Question: does anyone know if it is possible to validate an xml with an xsd while i am editing the xml in eclipse?
this is how my xml begins:
'''
<root
xmlns:xi="http://www.w3.org/2001/XInclude"
xmlns:xsi="http://www.w3.org/2001/XMLSchema-instance"
xsi:noNamespaceSchemaLocation="../definitions.xsd">
'''

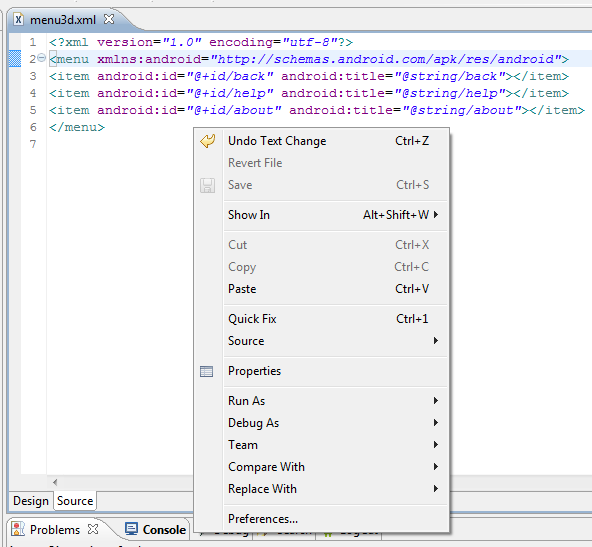
Answer: Right click and Validate. If it is not validated, then Eclipse cannot reach the XSD file. Is definitions.xsd in the parent directory of the XML? You can also define <URL> entries for your xsds. Anyway, if everything is fine, during saving it should validate XML. Validation usually come together with code completion of elements and attributes. They usually both work or neither.
UPDATE:
Picture to make validate action more clear: